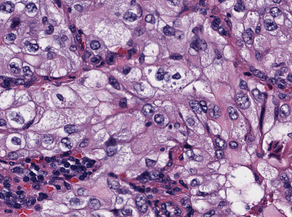
Tumor epithelial tissue: yes
Tumor-associated stroma tissue: yes
Normal tissue: no